Interaction volume radius: 5 \u00c5
Interaction volume height: 10 \u00c5
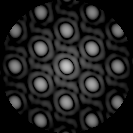
Disorder parameter: 0.03499